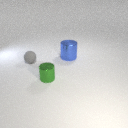
small gray rubber sphere to the left of large blue metal cylinder